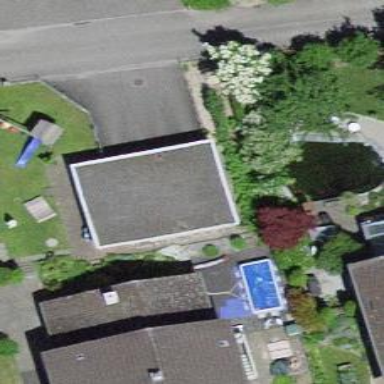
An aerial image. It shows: Garage building.